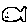
Label: fish